Question: I have added a site map path control to a master page and set up the sitemap file as required, but when I click on multiple links it only shows the current and the home page eg, path'Home --> Movies' where as it should be Home --> Movies --> Clothes --> etc.. Also when I go to the cust sign up and administration pages the path doesn't how at all.
Can someone explain how to fix this problem as I can't see where I have gone wrong with implementing it?
The sitemap:
'''
<siteMap xmlns="http://schemas.microsoft.com/AspNet/SiteMap-File-1.0" >
<siteMapNode url="~/Home.aspx" title="Home" description="Main site page">
<siteMapNode url="~/Movies.aspx" title="Movies" description="Movie store" />
<siteMapNode url="~/Games.aspx" title="Games" description="Games store" />
<siteMapNode url="~/Clothes.aspx" title="Clothes" description="Clothes Store" />
<siteMapNode url="~/CustomerSignUp.aspx" title="Customer Sign-Up" description="Customer sign up page" />
<siteMapNode url="~/Login.aspx" title="Sign-In" description="Sign In page" />
<siteMapNode url="~/ForgotPassword.aspx" title="Forgot Password" description="Forgot password" />
<siteMapNode url="~/ContactUs.aspx" title="Contact Us" description="Contact details.." />
<siteMapNode url="~/Administration.aspx" title="Administration" description="Admin Folder" />
</siteMapNode>
</siteMap>
'''

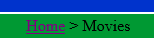
Answer: You need to wrap up child sitemapnodes in parent sitemapnode,
'''
<siteMapNode url="~/Home.aspx" title="Home" description="Main site page">
<siteMapNode url="~/Movies.aspx" title="Movies" description="Movie store">
<siteMapNode url="~/Clothes.aspx" title="Clothes" description="Clothes Store" />
</siteMapNode>
</siteMapNode>
'''
For further understanding, refer <URL>.